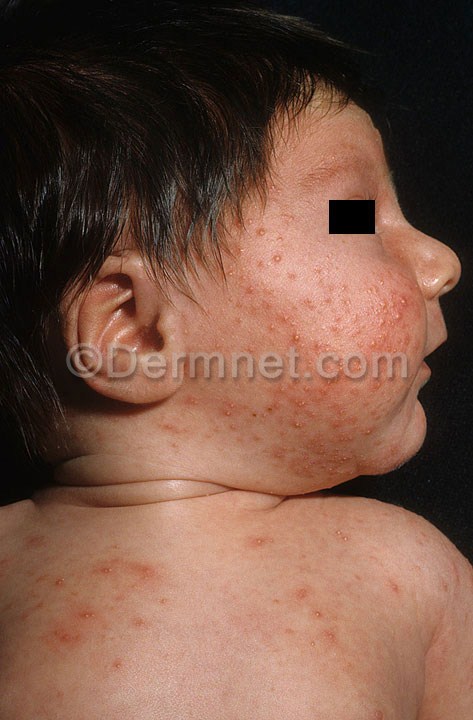
Disease: Acne and Rosacea Photos